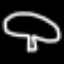
Label: mushroom